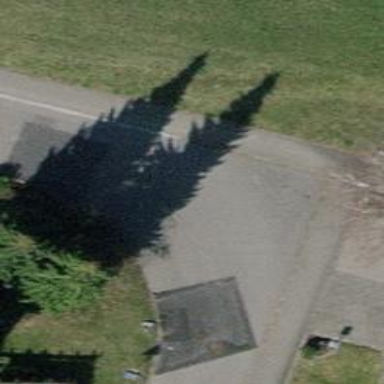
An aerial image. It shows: Residential road with asphalt surface. Sidewalk is present on the left side.